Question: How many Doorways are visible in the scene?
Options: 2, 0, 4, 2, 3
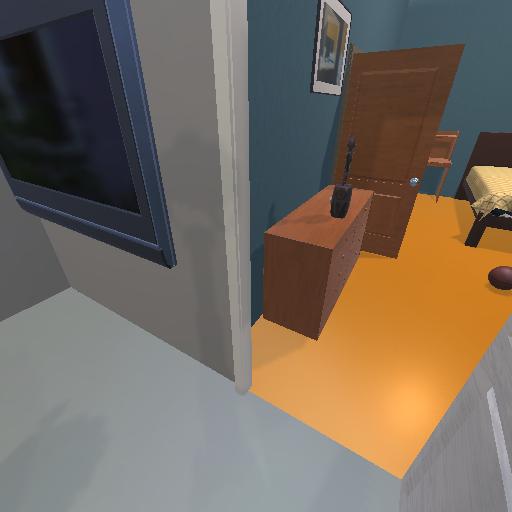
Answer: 2